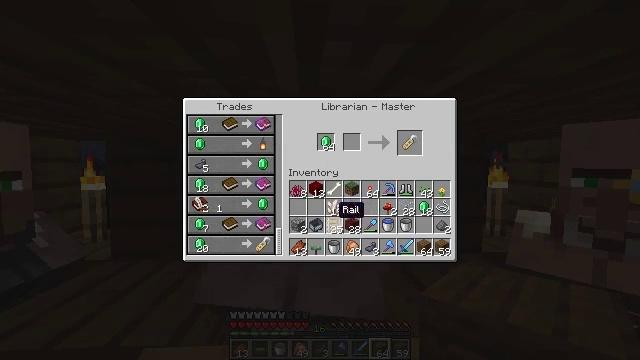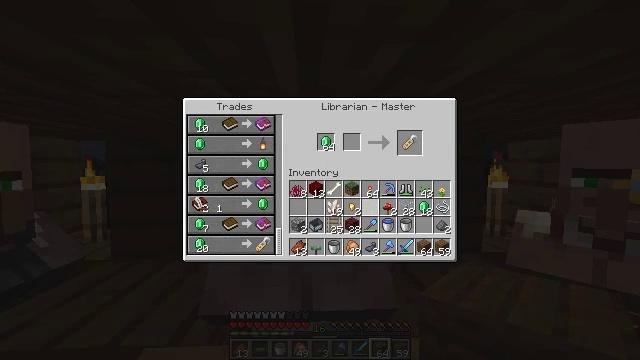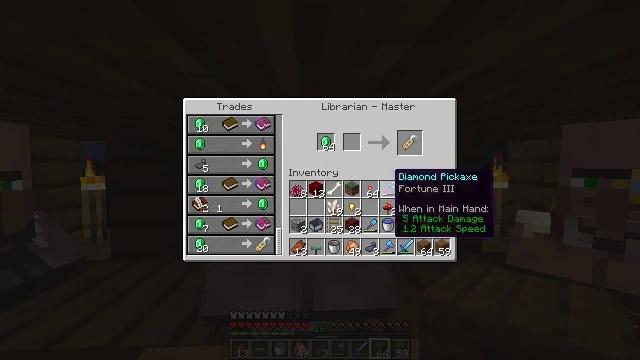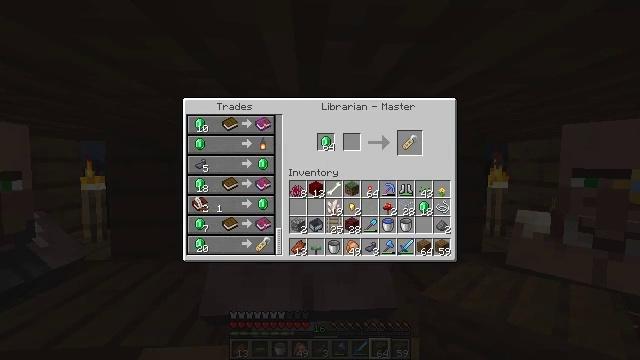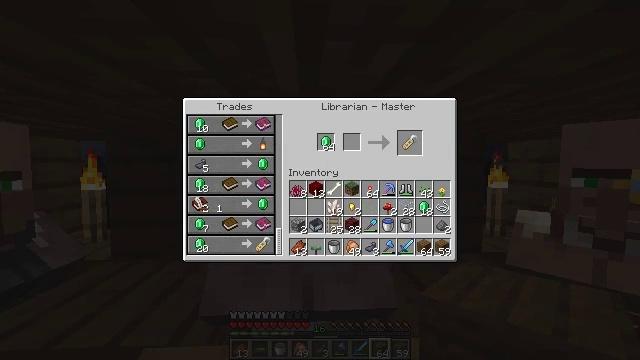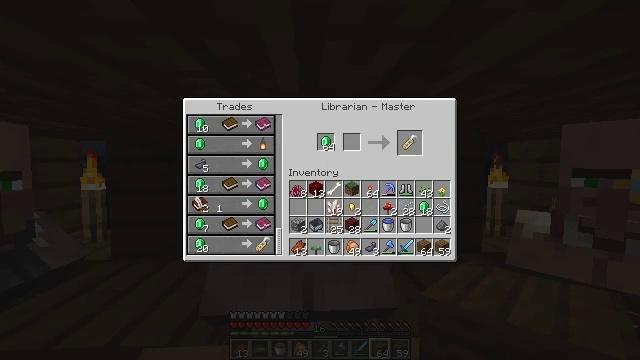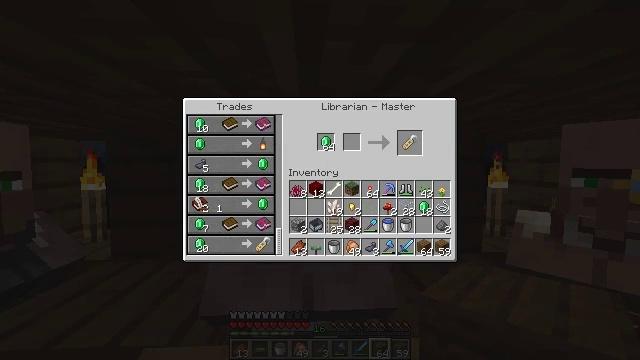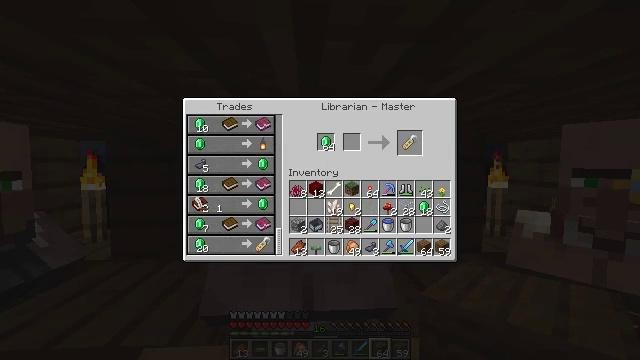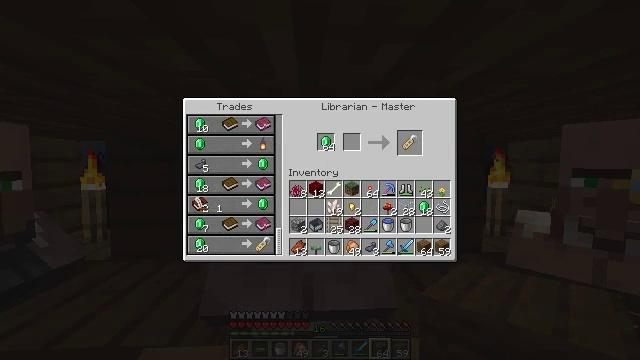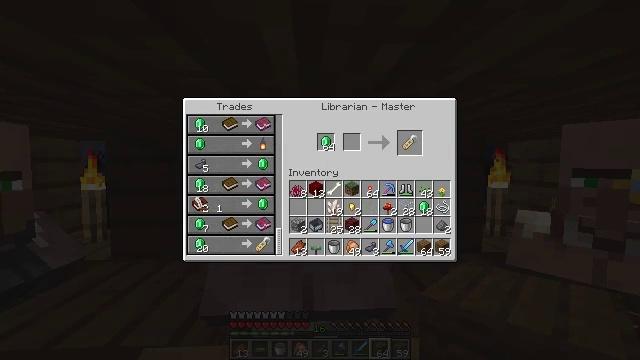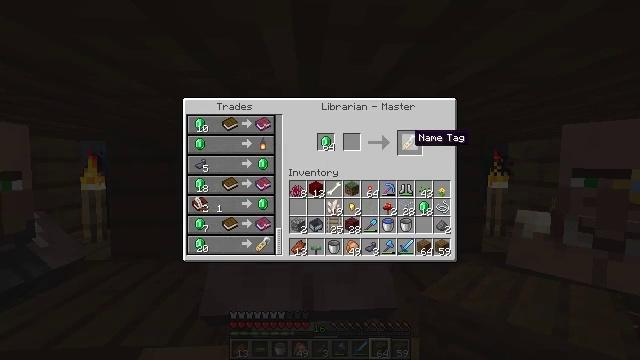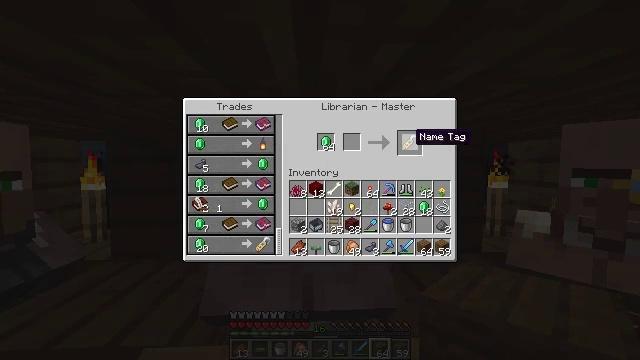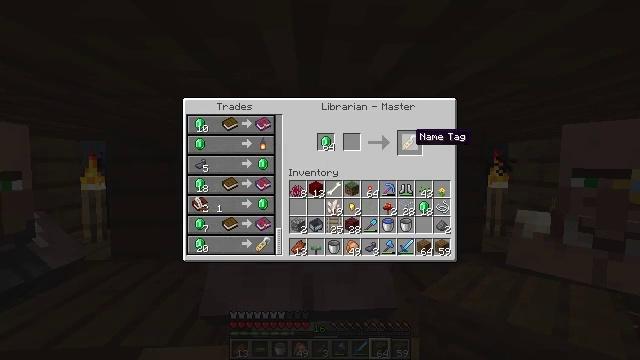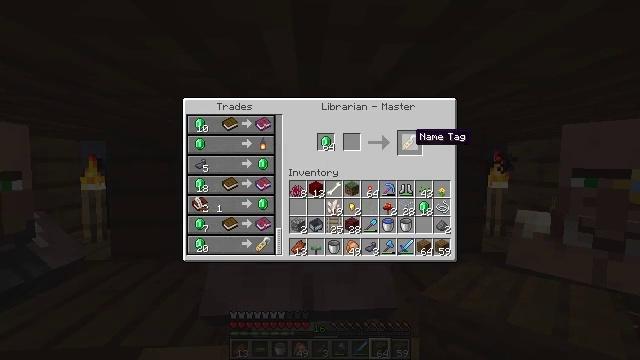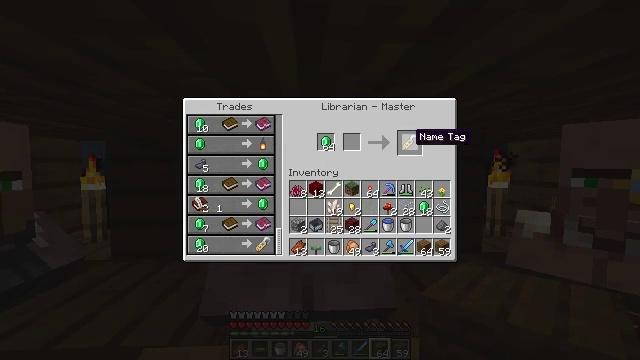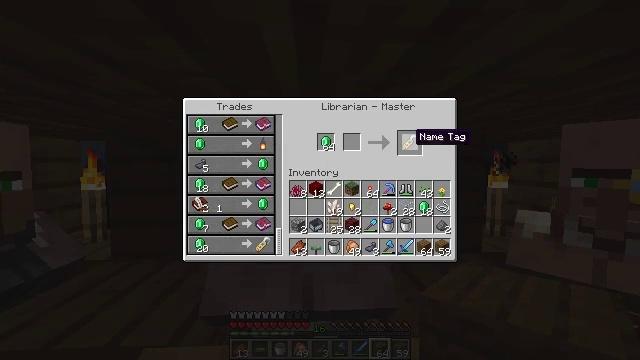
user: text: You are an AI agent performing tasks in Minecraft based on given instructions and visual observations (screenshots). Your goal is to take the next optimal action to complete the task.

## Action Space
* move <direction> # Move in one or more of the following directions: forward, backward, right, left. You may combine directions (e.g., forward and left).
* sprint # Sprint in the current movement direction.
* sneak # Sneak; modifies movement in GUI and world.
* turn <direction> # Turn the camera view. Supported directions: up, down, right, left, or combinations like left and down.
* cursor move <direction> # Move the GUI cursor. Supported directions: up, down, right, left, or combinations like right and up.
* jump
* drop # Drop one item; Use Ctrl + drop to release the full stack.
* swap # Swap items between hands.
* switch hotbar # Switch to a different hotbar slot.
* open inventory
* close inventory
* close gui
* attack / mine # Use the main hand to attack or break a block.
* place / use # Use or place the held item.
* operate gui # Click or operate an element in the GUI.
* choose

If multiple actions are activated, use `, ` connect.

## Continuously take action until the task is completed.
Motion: motion action
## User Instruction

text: Make a name tag on the crafting table.
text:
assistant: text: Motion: cursor move right and up
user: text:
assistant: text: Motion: cursor move right and up
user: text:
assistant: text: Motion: cursor move up
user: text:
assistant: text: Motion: cursor move up
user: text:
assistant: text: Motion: no_op
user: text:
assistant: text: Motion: cursor move up
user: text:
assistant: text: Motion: no_op
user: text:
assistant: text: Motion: no_op
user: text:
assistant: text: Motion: no_op
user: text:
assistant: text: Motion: no_op
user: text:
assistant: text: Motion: sneak
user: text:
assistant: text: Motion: sneak
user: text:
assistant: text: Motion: sneak
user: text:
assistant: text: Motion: sneak
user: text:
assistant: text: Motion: sneak
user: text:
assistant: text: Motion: sneak, operate gui
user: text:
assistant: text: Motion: sneak, operate gui
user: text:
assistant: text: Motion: sneak
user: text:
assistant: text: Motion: sneak
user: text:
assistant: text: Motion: sneak
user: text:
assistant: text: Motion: sneak
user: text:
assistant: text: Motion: sneak
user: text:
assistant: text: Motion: sneak
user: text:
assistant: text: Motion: sneak
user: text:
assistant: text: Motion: sneak
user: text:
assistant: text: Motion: sneak
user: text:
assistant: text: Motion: sneak
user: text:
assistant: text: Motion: sneak
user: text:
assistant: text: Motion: sneak
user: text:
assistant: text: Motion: sneak